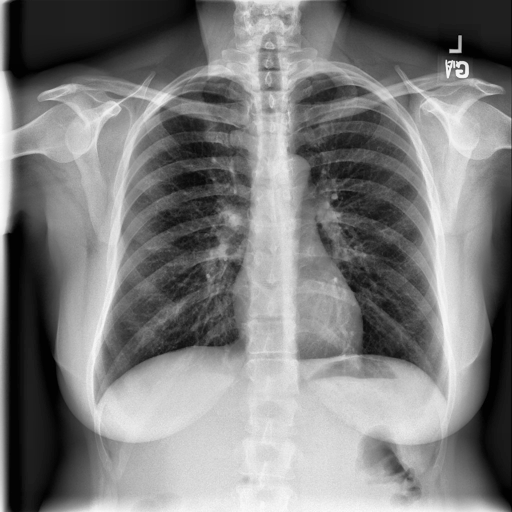
Finding: NORMAL